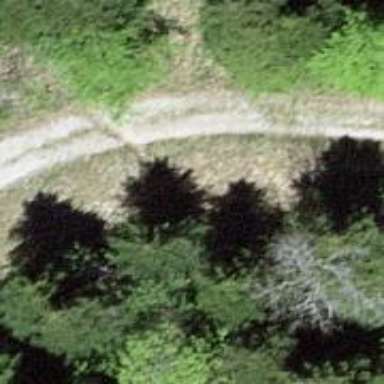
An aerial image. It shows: Unpaved track with grade2 surface.